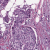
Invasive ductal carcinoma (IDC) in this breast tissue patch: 0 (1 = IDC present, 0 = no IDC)